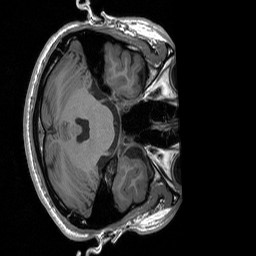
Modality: T1w
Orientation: axial
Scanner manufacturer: siemens
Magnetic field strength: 3 T
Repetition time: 1.76 s
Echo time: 0.0022 s